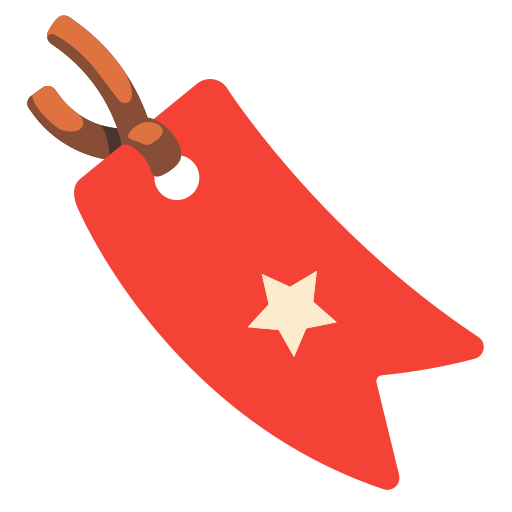
Emoji: 🔖